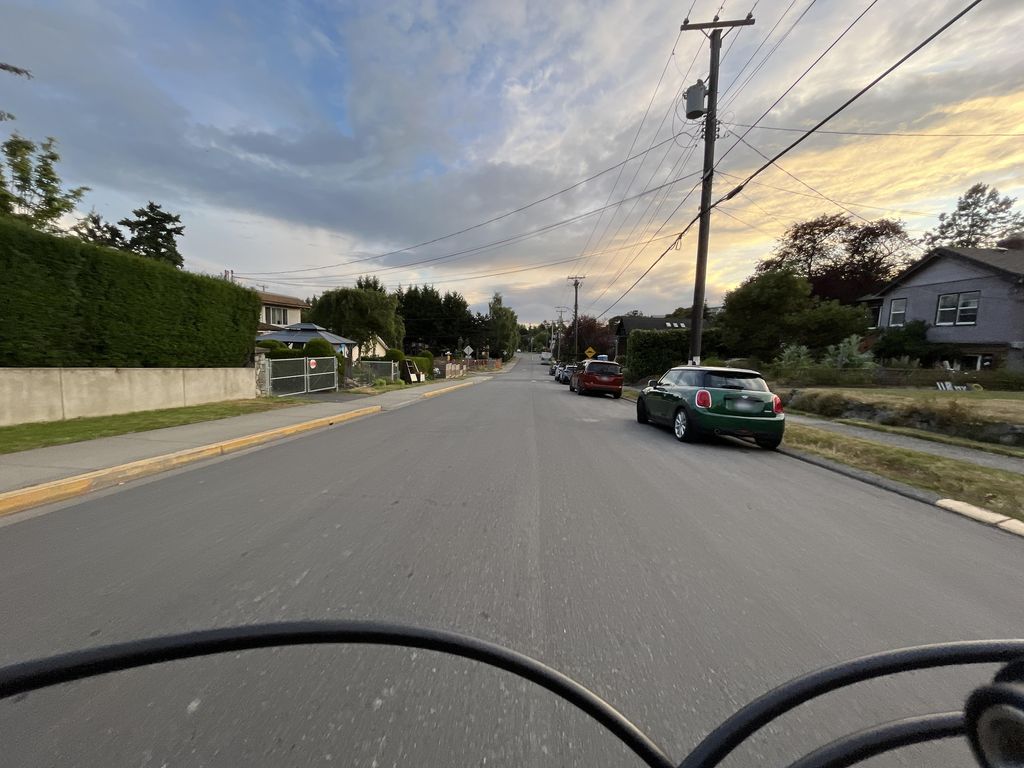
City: victoria